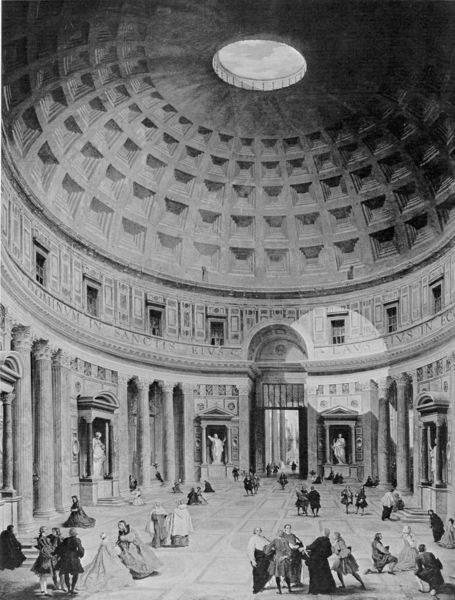
Titel: Pantheon (Zeichnung, Innenraum)
Standort: Roma
Institution: Pantheon
Schlagwörter: dunkel, gott, gruppe, himmel, mann, schatten, weiß, frauen, menschen, damen, fenster, frau, grau, hell, kleid, kleider, laterne, licht, marmor, männer, paris, schwarz, säule, säulen, tür, zeichnung, dach, ball, herren, leute, tanz, architektur, barock, stein, innenraum, kirche, sonne, boden, mantel, adel, decke, gewänder, kind, kinder, kreis, rund, skulptur, statue, bogen, italien, giebel, graphik, hof, besucher, saal, figuren, kuppel, lichteinfall, plastik, hoch, tor, gruppen, halle, foto, bögen, segment, eingang, gewölbe, antike, palast, druck, loch, stich, schwarzweiß, punkt, mäntel, herrscher, altar, arkaden, kapitelle, pantheon, rom, öffnung, skulpturen, plastiken, statuen, götter, gräber, mittelalter, mönch, baldachin, lichtreflex, adlige, tempel, lichts, kasetten, kassetten, kassettendecke, heilige, kupferstich, vierecke, hofstaat, standbild, luke, korintisch, nischen, rondell, petersdom, kasettendecke, kassettierung, oculus, okulus, rundbau, oberlicht, tambour, panteon, tabernakel, kupel, altäre, skulpture, lichtpunkt, locht, hale, opus cementium, säulen menschen, aldel, baal, knielen, skulptüre, pantheoon